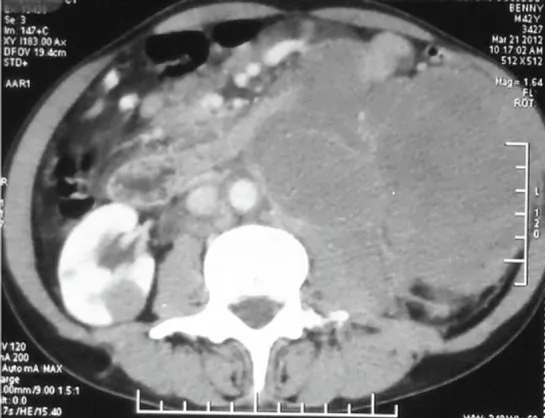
A urographic sequence of the left kidney does not show any excretion.
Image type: radiology (ct)